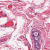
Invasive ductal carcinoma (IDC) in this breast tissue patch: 0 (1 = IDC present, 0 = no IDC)